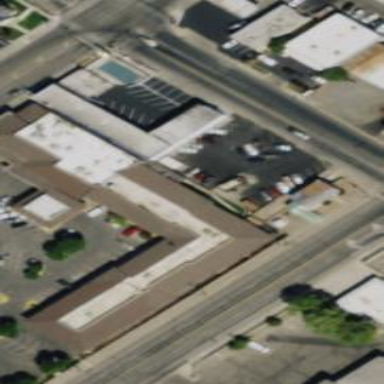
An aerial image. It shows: Hotel and casino building.